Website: bh-photo
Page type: billing-address
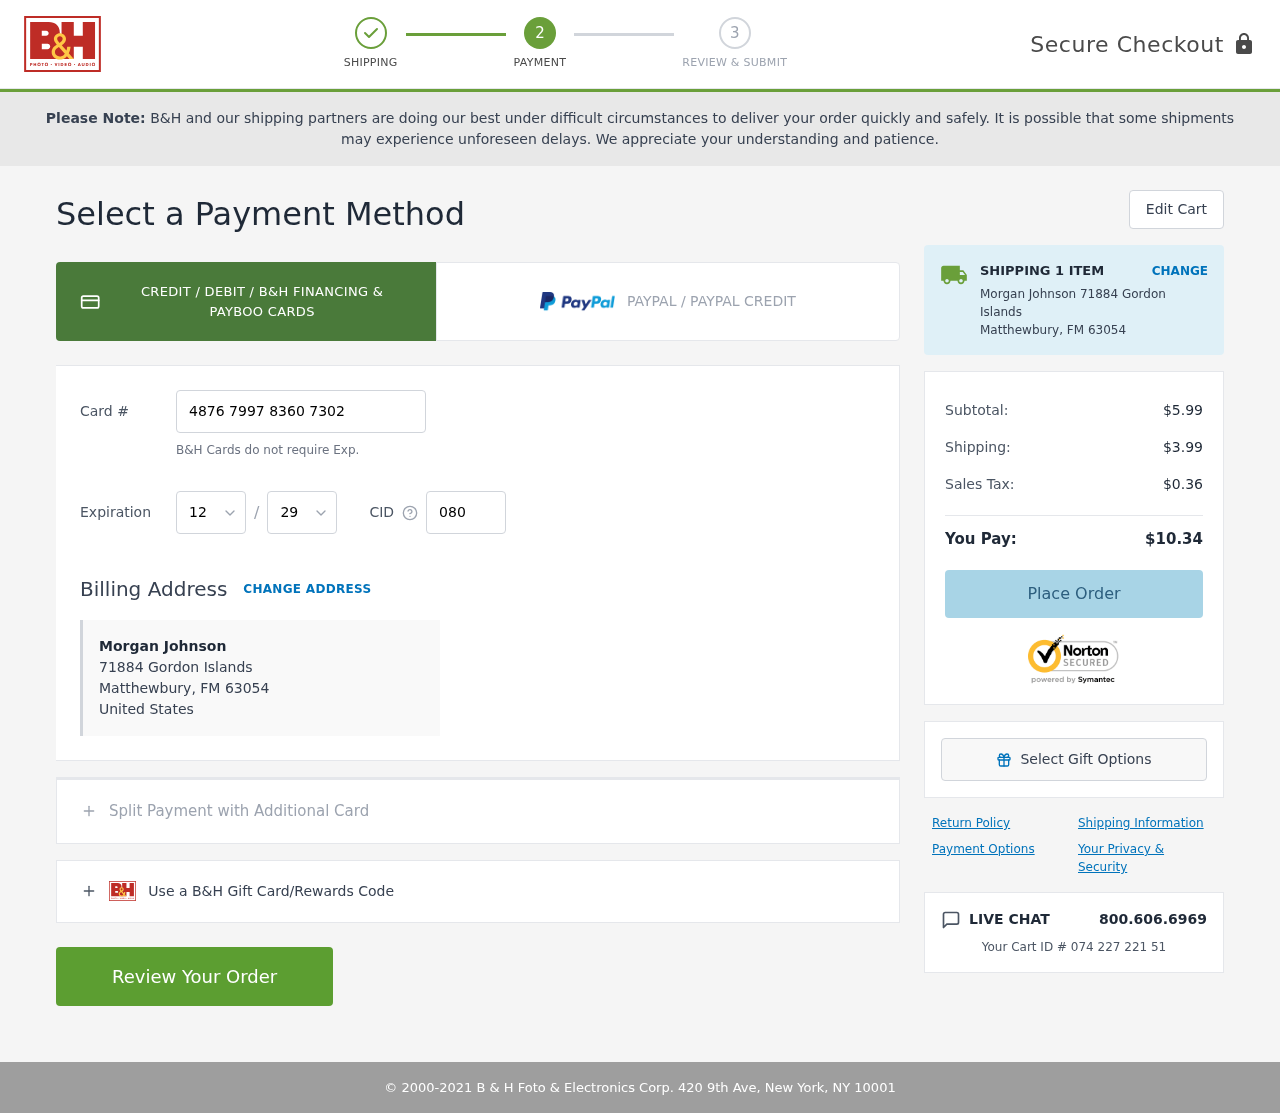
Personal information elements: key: PII_CARD_CVV
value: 080
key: PII_CARD_EXPIRY_MONTH
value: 12
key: PII_CARD_EXPIRY_YEAR
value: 29
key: PII_CARD_NUMBER
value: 4876 7997 8360 7302
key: PII_CITY
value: Matthewbury
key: PII_COUNTRY
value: United States
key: PII_FULLNAME
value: Morgan Johnson
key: PII_POSTCODE
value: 63054
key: PII_STATE_ABBR
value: FM
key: PII_STREET
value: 71884 Gordon Islands
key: PII_FULLNAME2
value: Morgan Johnson
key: PII_STATE
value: FM
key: PII_CITY_STATE
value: Matthewbury, FM
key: PII_POSTCODE_FULL
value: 63054
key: PII_POSTCODE_NUMERIC
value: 63054
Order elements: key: ORDER_NUM_ITEMS
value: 1
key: ORDER_SUBTOTAL
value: $5.99
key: ORDER_SHIPPING_COST
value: $3.99
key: ORDER_TAX
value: $0.36
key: ORDER_TOTAL
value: $10.34
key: ORDER_ID
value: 074 227 221 51